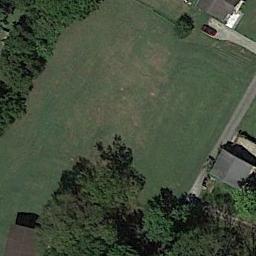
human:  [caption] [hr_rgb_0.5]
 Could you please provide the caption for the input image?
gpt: This meadow with sparse grasses is surrounded by some trees .

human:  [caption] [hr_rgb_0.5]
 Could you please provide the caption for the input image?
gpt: There is a wood on the grass .

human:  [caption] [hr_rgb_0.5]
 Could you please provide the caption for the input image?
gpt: There are many green trees and a road on the green grass, And there are several buildings with a car on the road .

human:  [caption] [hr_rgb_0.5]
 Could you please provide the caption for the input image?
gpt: There are many trees on the meadow .

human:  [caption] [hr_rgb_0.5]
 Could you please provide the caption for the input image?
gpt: There are some trees and buildings around the green meadow .